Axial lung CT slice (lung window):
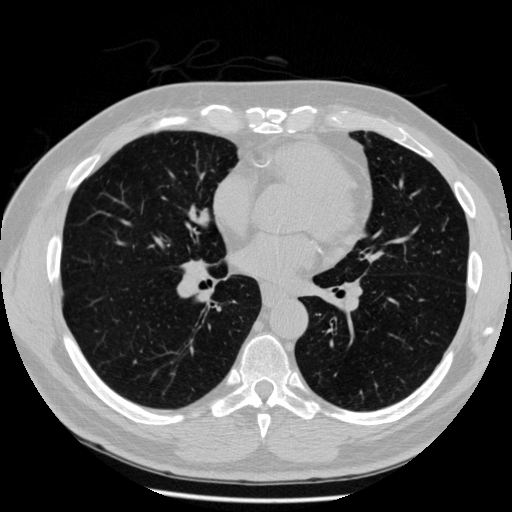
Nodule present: no